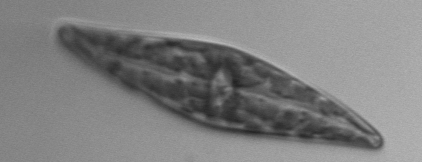
Label: Pleurosigma